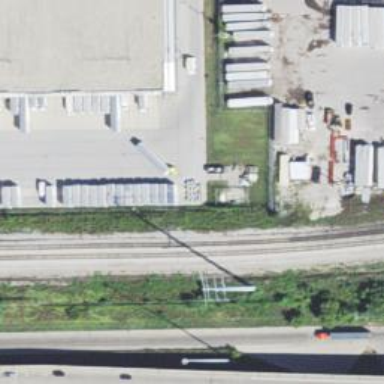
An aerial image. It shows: Abandoned railway siding.